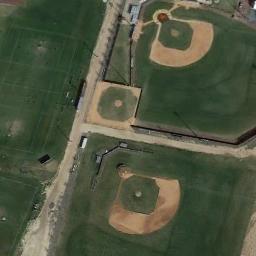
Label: baseball_diamond